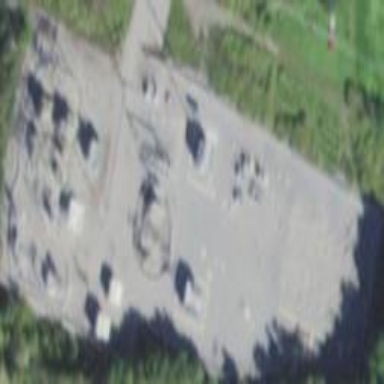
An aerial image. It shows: Power substation.